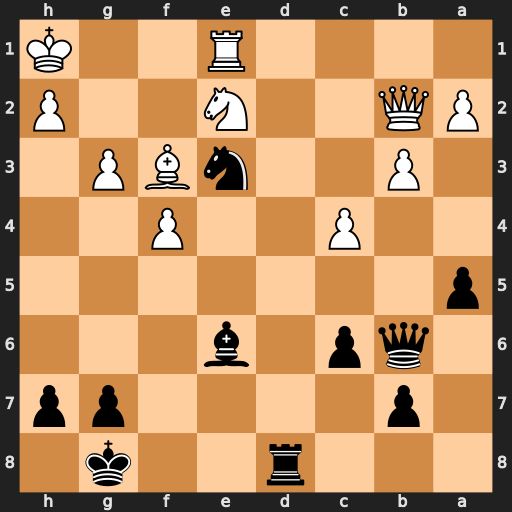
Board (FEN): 3r2k1/1p4pp/1qp1b3/p7/2P2P2/1P2nBP1/PQ2N2P/4R2K
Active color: b
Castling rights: -
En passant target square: -
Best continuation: Nd1 Rxd1 Rxd1+